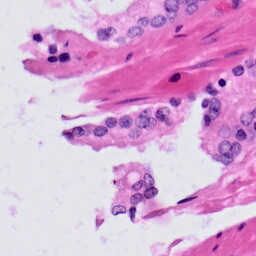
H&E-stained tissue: Prostate